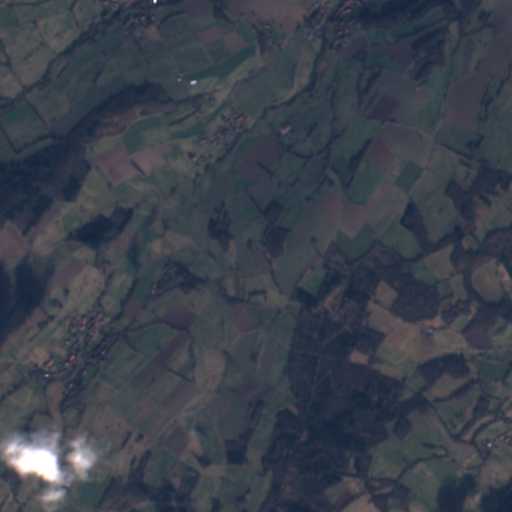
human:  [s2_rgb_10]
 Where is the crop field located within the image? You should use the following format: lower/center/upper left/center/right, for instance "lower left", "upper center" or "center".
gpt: The crop field is located in the lower right of the image.
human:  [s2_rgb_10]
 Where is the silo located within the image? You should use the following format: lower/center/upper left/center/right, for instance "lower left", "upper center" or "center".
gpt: The silo is located in the lower left of the image.
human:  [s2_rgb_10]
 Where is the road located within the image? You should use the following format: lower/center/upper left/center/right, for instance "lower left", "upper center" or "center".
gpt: There is no road in the image.